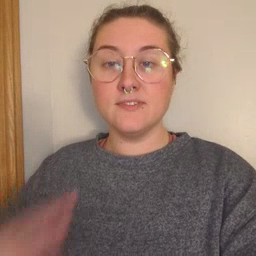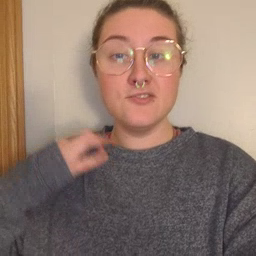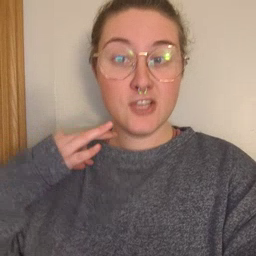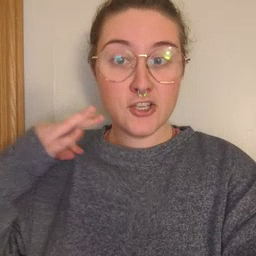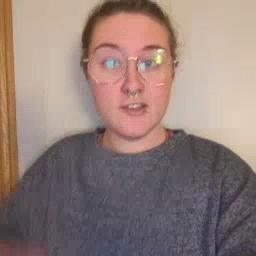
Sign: shirt